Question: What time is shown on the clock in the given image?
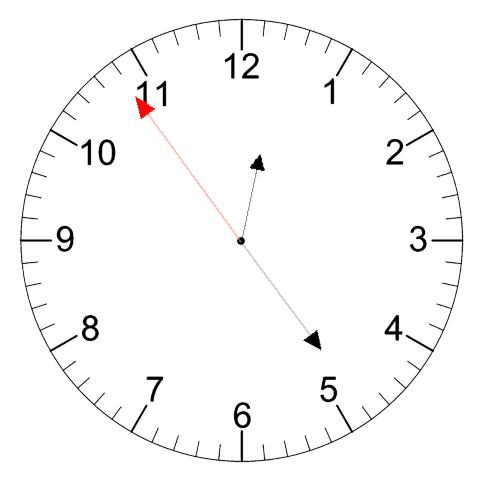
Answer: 12:23:54